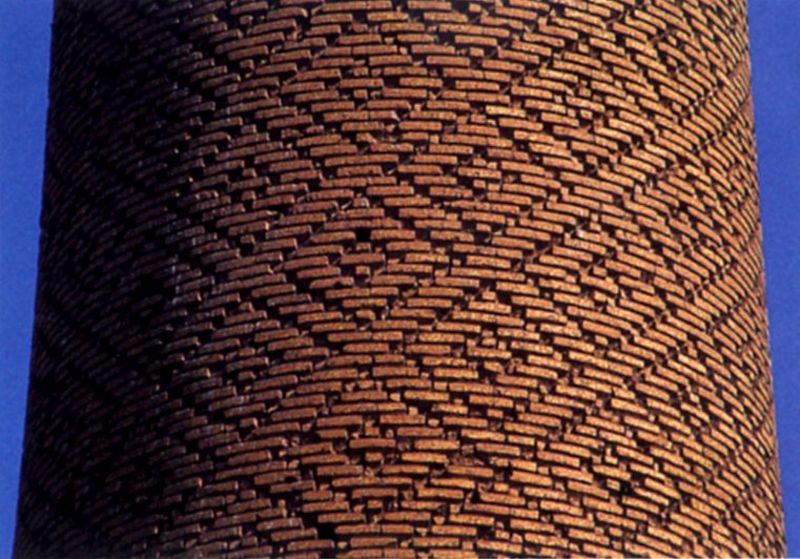
Titel: Minarett der Ali-Moschee in Isfahan
Standort: Isfahan (AS - Iran)
Schlagwörter: blau, himmel, ausschnitt, braun, hintergrund, säule, gebäude, rot, muster, ornament, architektur, stein, steine, bild, kamin, rund, schornstein, turm, relief, mauer, ziegel, linien, backstein, industrie, detail, streifen, foto, kreuz, ecken, quadrate, raute, rauten, ziegelsteine, viereck, backsteine, minarett, silo, gemauert, detaik, gebäde, rombus, ziegelwerk, mustger, nhimmel